Question: I have not used this database for half a year and I've built an app on it and I need to use it now.
Now the database won't start using SQL Server Configuration Manager - I guess it ran out of its evaluation period? So what now?
I thought about "upgrading" it to the Developer edition, but when upgrading the database do not show up in instance selection (I need the MSSQLSERVER01).
Is there a relatively easy way to solve this? Since I can't go to the database to backup and restore on different database

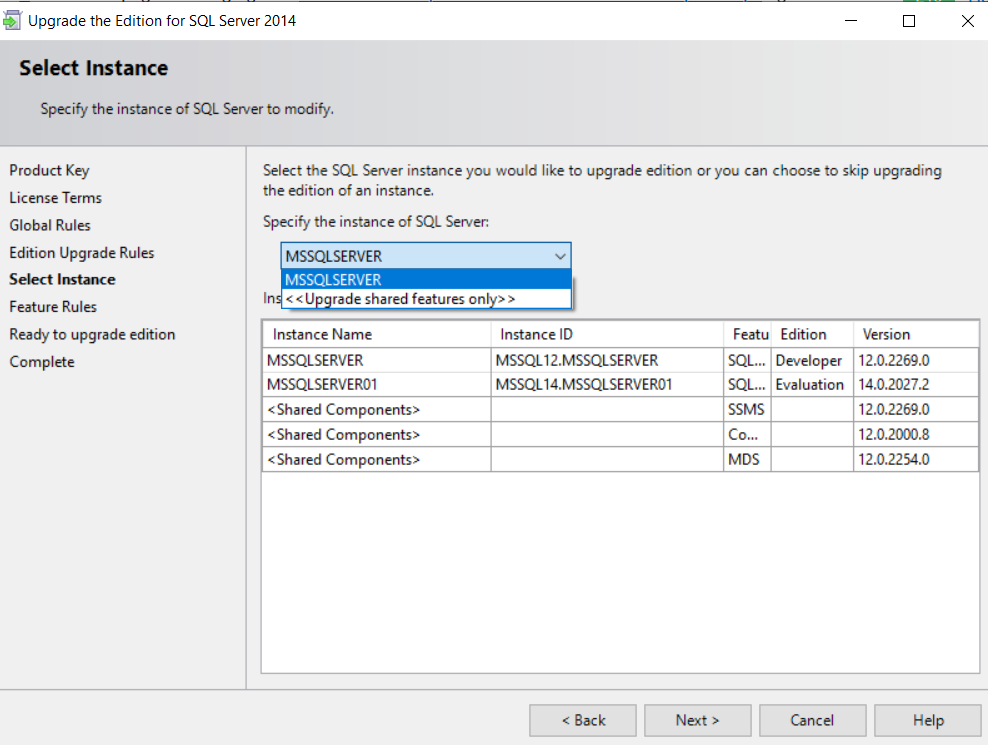
Answer: Change the system date, start evaluation edition, run the upgrade to developer edition:
Open 'cmd', type date, assign a date in the past (within the evaluation period)...keep doing that for a few times till the evaluation SQL Server is started (you might need to do that while "upgrading" to developer too).